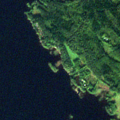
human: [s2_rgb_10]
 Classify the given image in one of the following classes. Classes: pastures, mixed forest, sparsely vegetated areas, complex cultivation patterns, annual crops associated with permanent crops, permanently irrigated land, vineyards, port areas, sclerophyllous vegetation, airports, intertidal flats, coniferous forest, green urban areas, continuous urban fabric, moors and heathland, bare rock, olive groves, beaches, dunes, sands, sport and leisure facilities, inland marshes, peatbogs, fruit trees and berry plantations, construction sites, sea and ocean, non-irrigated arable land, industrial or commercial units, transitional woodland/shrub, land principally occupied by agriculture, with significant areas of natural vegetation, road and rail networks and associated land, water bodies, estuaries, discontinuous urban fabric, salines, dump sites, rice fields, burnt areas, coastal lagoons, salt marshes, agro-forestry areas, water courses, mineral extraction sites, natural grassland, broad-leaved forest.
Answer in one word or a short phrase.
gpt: non-irrigated arable land, coniferous forest, mixed forest, water bodies